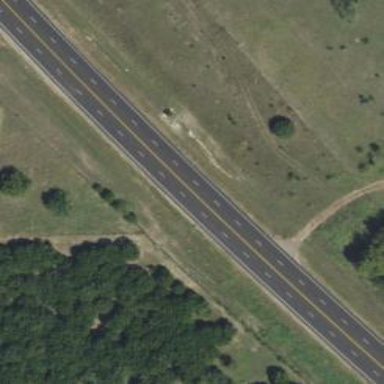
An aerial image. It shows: Asphalt road classified as trunk highway.